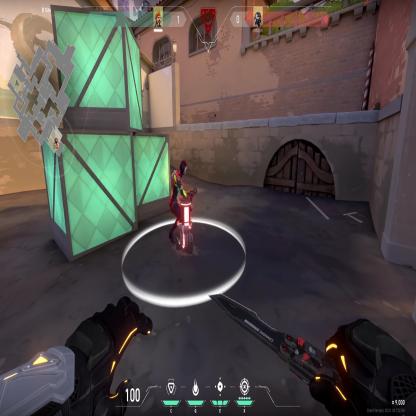
Label: planted spike ; enemy